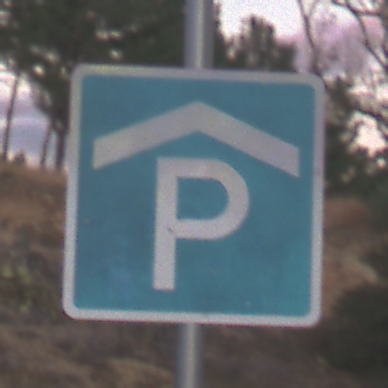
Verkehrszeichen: Parkhaus
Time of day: SunriseSunset
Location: Outdoor (Suburban)
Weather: PartlyCloudy
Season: NotSpecified
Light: Natural